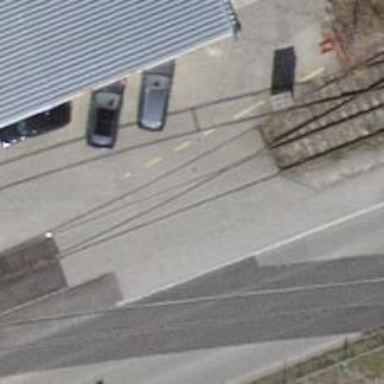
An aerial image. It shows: Single-track railway spur.